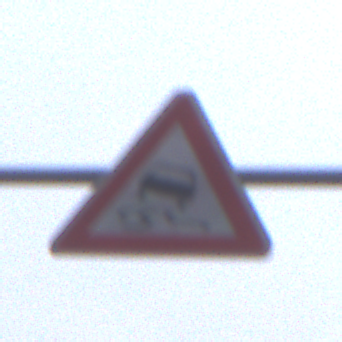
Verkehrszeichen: SchleuderOderRutschgefahr
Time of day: MorningAfternoon
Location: Outdoor (Urban)
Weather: Overcast
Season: NotSpecified
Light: Natural